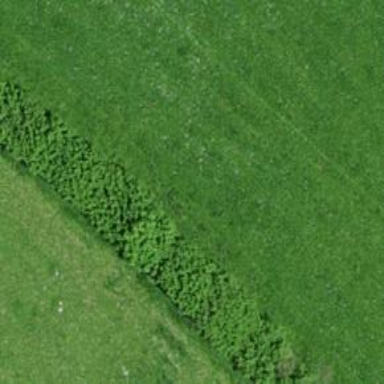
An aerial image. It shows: Hedge acting as barrier.